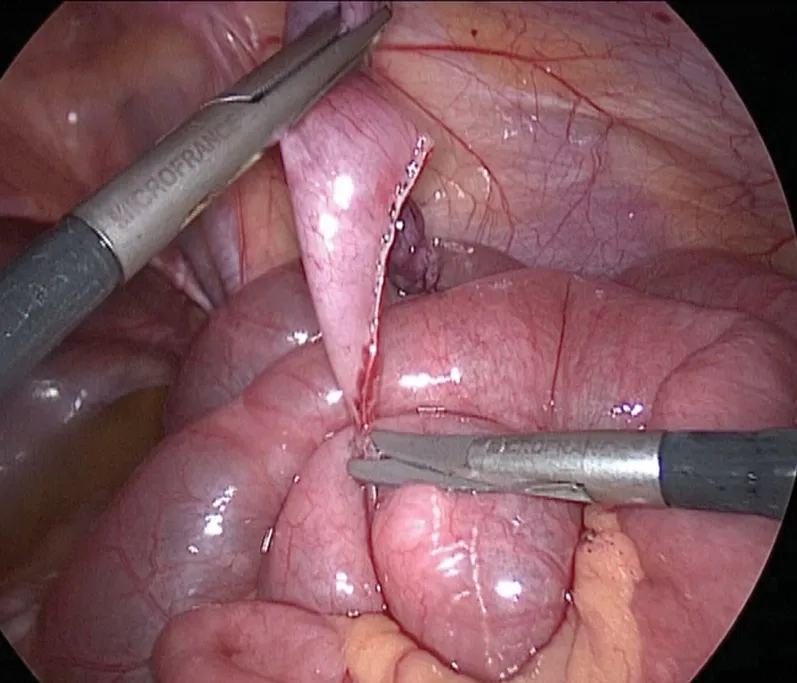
Laparoscopic stapler diverticulectomy. The first base.
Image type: medical_photograph (other_medical_photograph)